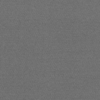
Label: dusty